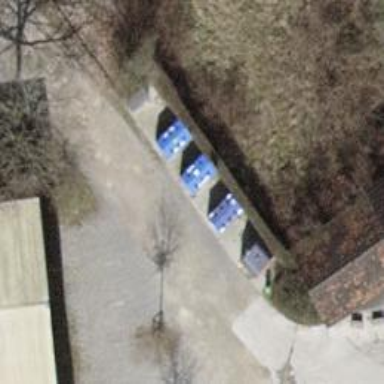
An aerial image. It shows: Recycling facility.